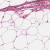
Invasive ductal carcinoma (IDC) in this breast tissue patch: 0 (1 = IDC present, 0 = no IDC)